【题型】解答题　【知识点】解析几何　【难度】medium
如图，在平面直角坐标系 $xOy$ 中，该点 $M(x_0,y_0)$ 是椭圆 $C: \frac{x^2}{4} + y^2 = 1$ 上一点，从原点 $O$ 向圆 $M: (x - x_0)^2 + (y - y_0)^2 = r^2$ 作两条切线分别与椭圆 $C$ 交于点 $P$，$Q$，直线 $OP$、$OQ$ 的斜率分别记为 $k_1$，$k_2$。

(1) 若圆 $M$ 与 $x$ 轴相切于椭圆 $C$ 的右焦点，求圆 $M$ 的方程；

(2) 若 $r = \frac{2\sqrt{5}}{5}$，求证 $k_1k_2$ 为定值并求出该定值；

(3) 在 (2) 的情况下，求 $|OP| \cdot |OQ|$ 的最大值。
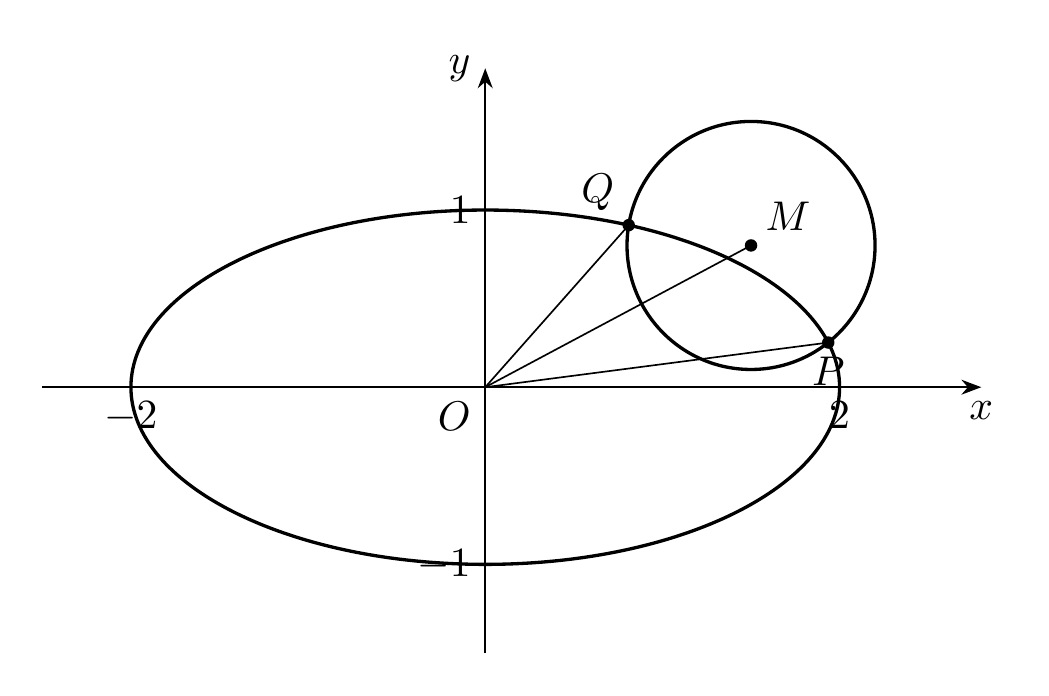
【解答】

\noindent \textbf{【详解】}
(1) 椭圆 $C$ 的右焦点是 $(\sqrt{3},0)$，$x_0 = \sqrt{3}$，代入 $\frac{x^2}{4} + y^2 = 1$，可得 $y = \pm \frac{1}{2}$，
$\therefore$ 圆 $M$ 的方程：$(x - \sqrt{3})^2 + \left(y \pm \frac{1}{2}\right)^2 = \frac{1}{4}$。

---

(2) 因为直线 $OP: y = k_1x$，$OQ: y = k_2x$，与圆 $M$ 相切，所以直线 $OP: y = k_1x$，
与圆 $M: (x - x_0)^2 + (y - y_0)^2 = \frac{4}{5}$ 联立，
可得 $(1 + k_1^2)x^2 - (2x_0 + 2k_1y_0)x + x_0^2 + y_0^2 - \frac{4}{5} = 0$，
由 $\Delta_1 = (2x_0 + 2k_1y_0)^2 - 4(1 + k_1^2)\left(x_0^2 + y_0^2 - \frac{4}{5}\right) = 0$，
即 $\left(x_0^2 - \frac{4}{5}\right)k_1^2 - 2k_1x_0y_0 + y_0^2 - \frac{4}{5} = 0$，
同理 $(1 + k_2^2)x^2 - (2x_0 + 2k_2y_0)x + x_0^2 + y_0^2 - \frac{4}{5} = 0$，
由 $\Delta_2 = (2x_0 + 2k_2y_0)^2 - 4(1 + k_2^2)\left(x_0^2 + y_0^2 - \frac{4}{5}\right) = 0$，
即 $\left(x_0^2 - \frac{4}{5}\right)k_2^2 - 2k_2x_0y_0 + y_0^2 - \frac{4}{5} = 0$，
可得 $k_1,k_2$ 是方程 $\left(x_0^2 - \frac{4}{5}\right)k^2 - 2x_0y_0k + y_0^2 - \frac{4}{5} = 0$ 的两个不相等的实数根，
$y_0 \neq -\frac{5}{4}x_0$，
因为点 $M(x_0,y_0)$ 在椭圆 $C$ 上，所以 $y_0^2 = 1 - \frac{x_0^2}{4}$，

所以 $k_1k_2 = \frac{y_0^2 - \frac{4}{5}}{x_0^2 - \frac{4}{5}} = -\frac{1}{4}$。

---

(3) 因为直线 $OP$，$OQ$ 不落在坐标轴上，设 $P(x_1,y_1)$，$Q(x_2,y_2)$，
因为 $4k_1k_2 + 1 = 0$，所以 $\frac{4y_1y_2}{x_1x_2} + 1 = 0$，即 $y_1^2y_2^2 = \frac{1}{16}x_1^2x_2^2$，
因为 $P(x_1,y_1)$，$Q(x_2,y_2)$ 在椭圆 $C$ 上，所以 $y_1^2y_2^2 = \left(1 - \frac{x_1^2}{4}\right)\left(1 - \frac{x_2^2}{4}\right) = \frac{1}{16}x_1^2x_2^2$，
整理得 $x_1^2 + x_2^2 = 4$，所以 $y_1^2 + y_2^2 = \left(1 - \frac{x_1^2}{4}\right) + \left(1 - \frac{x_2^2}{4}\right) = 2 - \frac{x_1^2 + x_2^2}{4} = 1$，
所以 $|OP|^2 + |OQ|^2 = 5$，
所以 $|OP| \cdot |OQ| \le \frac{1}{2}\left(|OP|^2 + |OQ|^2\right) = 2.5$，所以 $|OP| \cdot |OQ|$ 的最大值为 $2.5$。